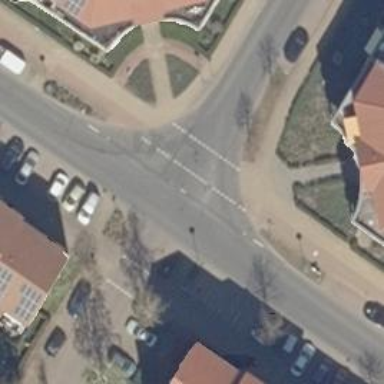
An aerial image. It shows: Road with "give way" sign.